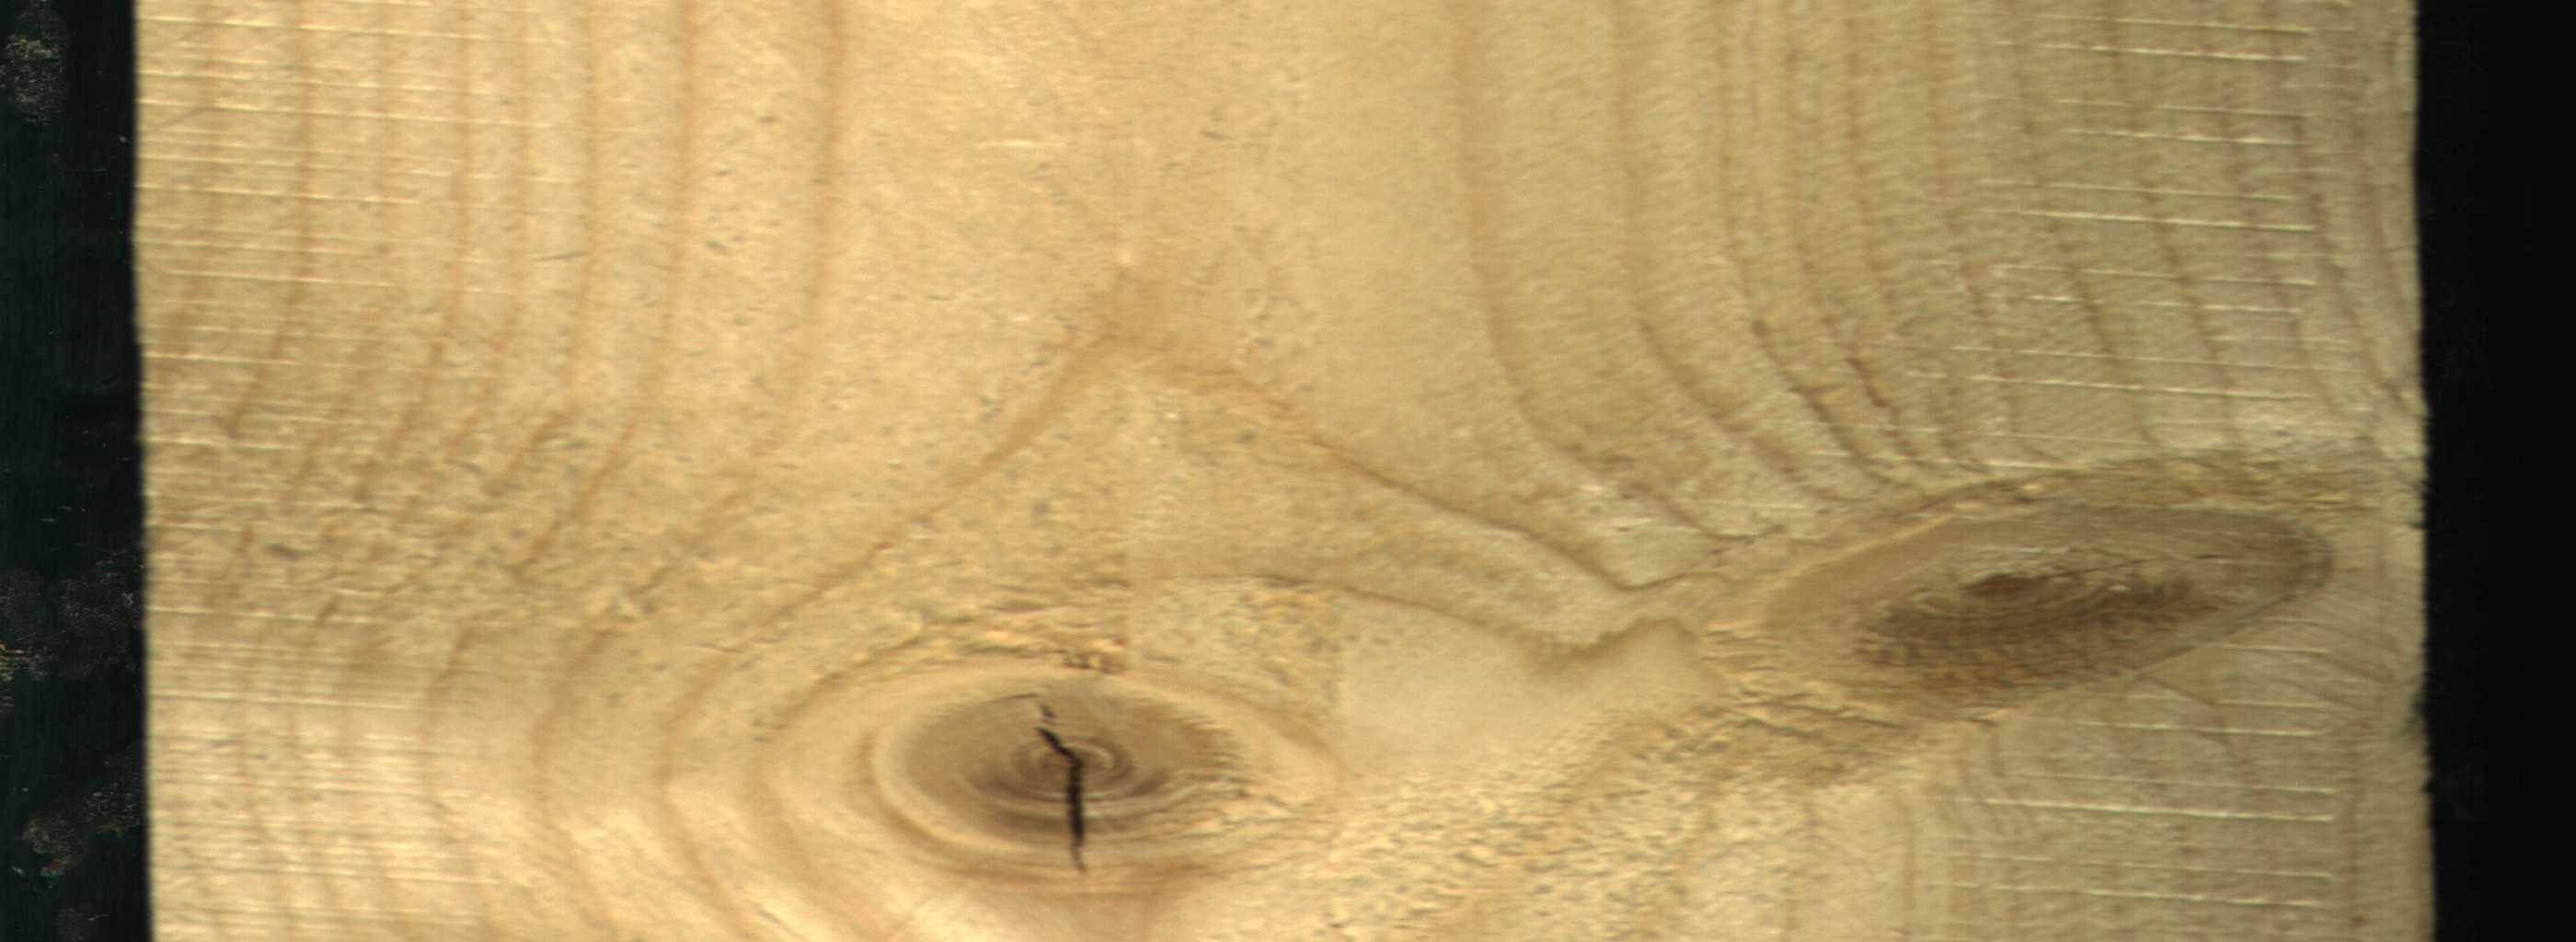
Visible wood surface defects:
knot_with_crack
Live_Knot